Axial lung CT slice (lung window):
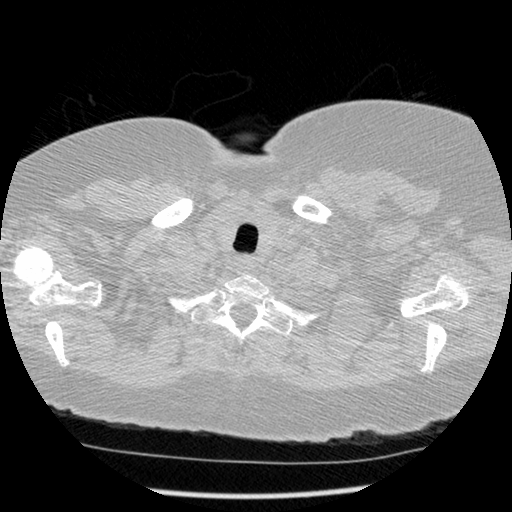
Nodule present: no